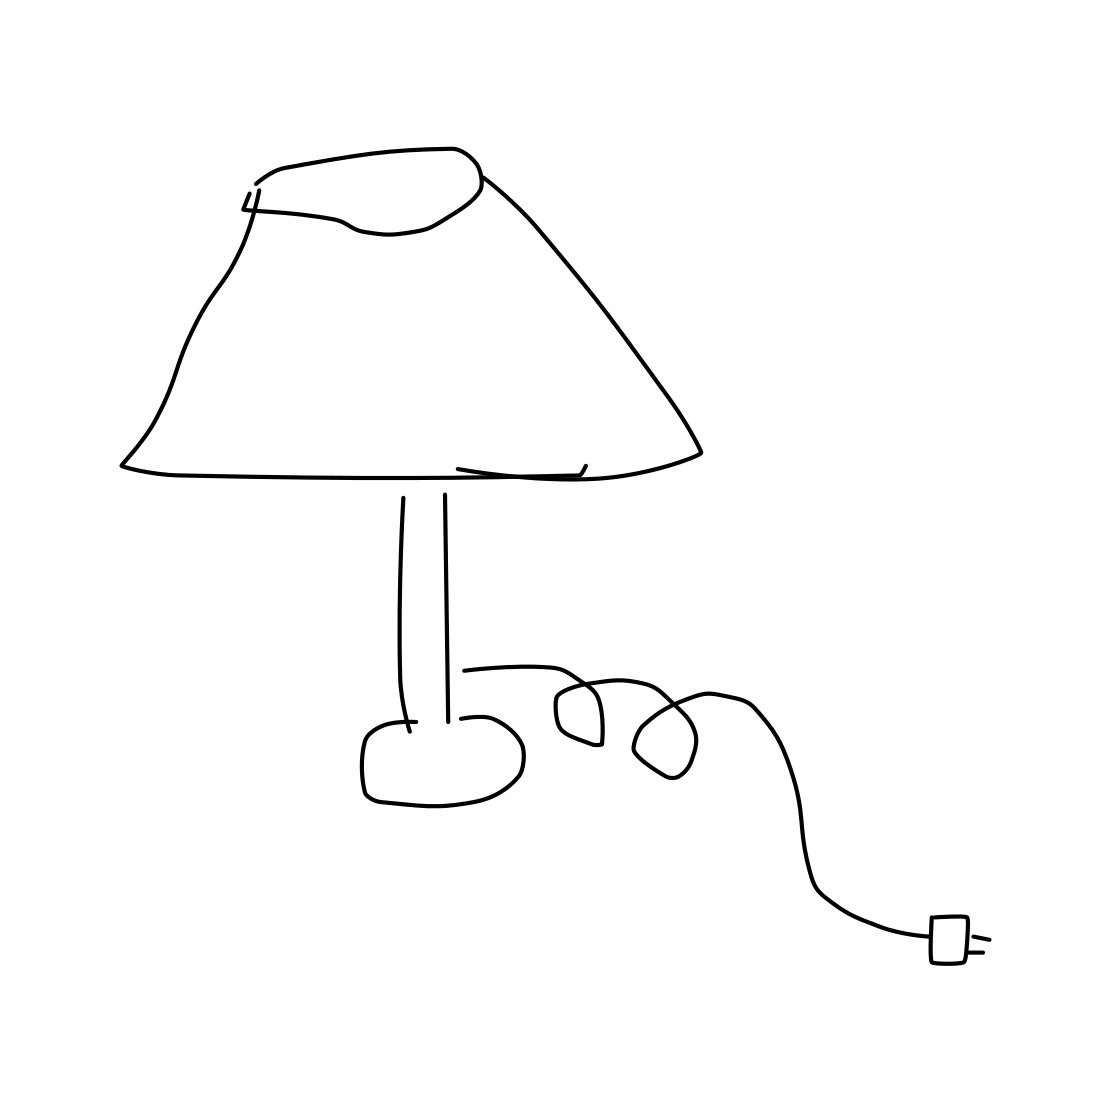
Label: tablelamp